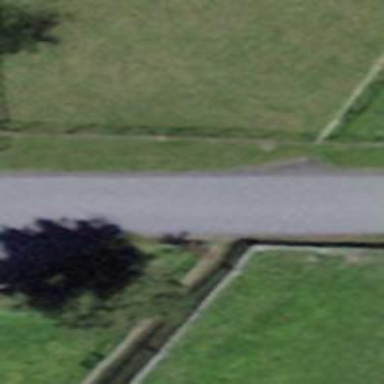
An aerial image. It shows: Residential road.